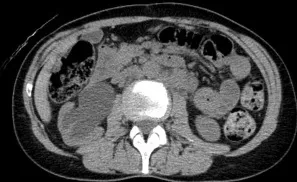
Noncontrast CT scan at initial presentation, demonstrating. Severe hydroureteronephrosis.
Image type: radiology (ct)